Question: I am experimenting with canned workflows and need to know if it's possible to work with lists of domain objects in a reference variable, i.e. reference lists. Here is some code to illustrate the concept...
'''
public void Run(Workflow workflow)
{
ReferenceVariable variable = workflow.InputReferenceVariables.First();
WorkflowRunner runner = new WorkflowRunner(workflow);
List<PointSet> pointSets = PetrelProject.Inputs.Selected.OfType<PointSet>().ToList();
runner.SetInputVariableBinding(variable, pointSets);
runner.Run();
}
'''
This following picture shows the basic workflow.

"Local reference variable 1" is the input variable to which I am assigning the reference list. I know the example is hacky, but I tried to simplify everything as much as possible.
Anyways, it doesn't seem to work by binding a list, but it also doesn't throw any exceptions. Nothing happens at all when I run it. Anyone have any ideas?
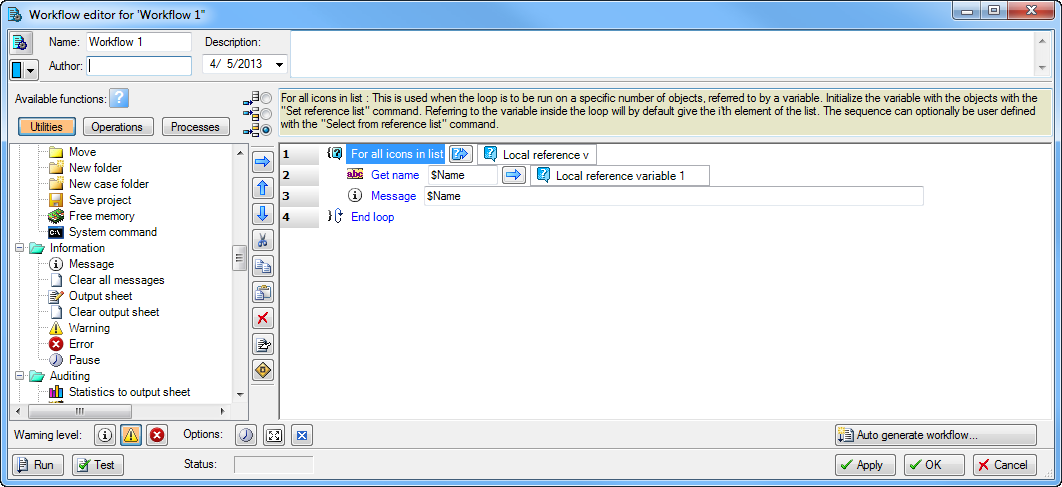
Answer: Official response from Schlumberger is that reference lists are not yet supported. There is a work item in their system to provide a reference list API, but it is not yet target for a release.